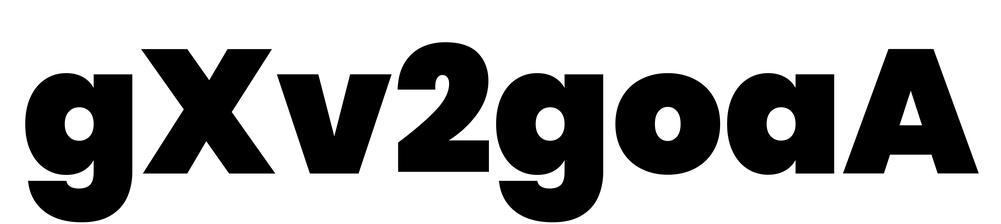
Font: Poppins-Black